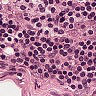
Metastatic tissue present: no